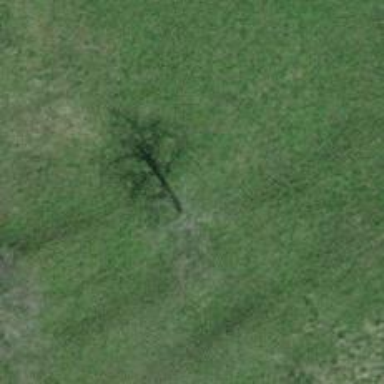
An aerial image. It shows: Broadleaved tree with lush foliage.